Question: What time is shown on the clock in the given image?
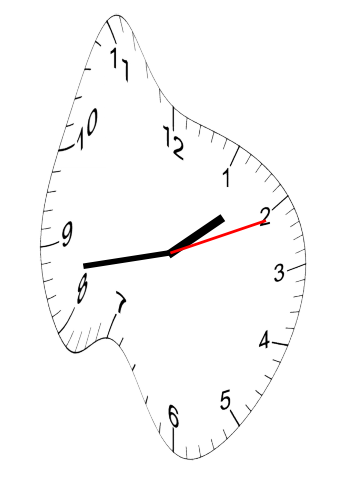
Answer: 01:43:11